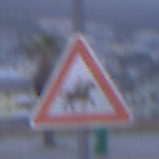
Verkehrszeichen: ReiterLinks
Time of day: SunriseSunset
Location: Outdoor (Urban)
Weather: Overcast
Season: NotSpecified
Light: Natural